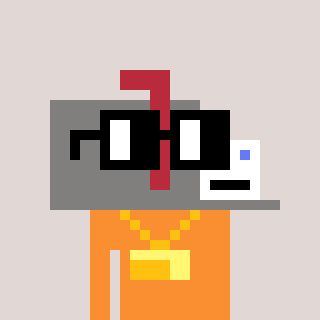
a pixel art character with square black glasses, a mailbox-shaped head and a orange-colored body on a warm background